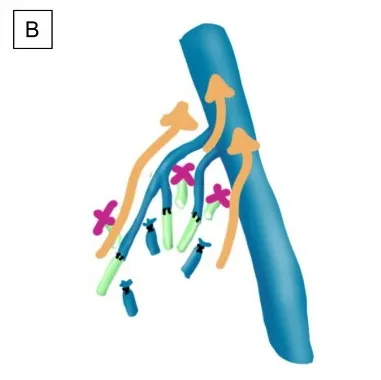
Intraoperative findings. Left. Groin regions. The circles indicate the anastomoses. The tetragon indicates the accessory saphenous vein (C).
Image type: radiology (ct)